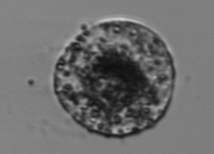
Label: Vicicitus_globosus